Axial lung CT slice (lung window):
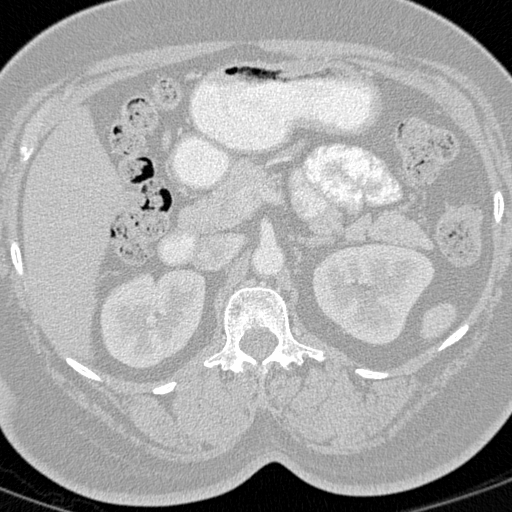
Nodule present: no